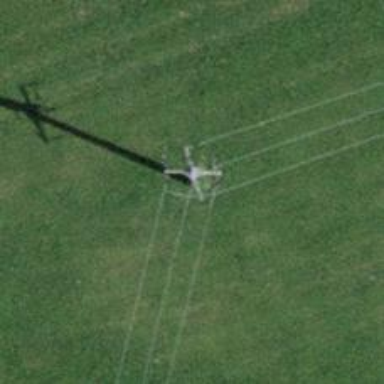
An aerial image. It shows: Minor power line.